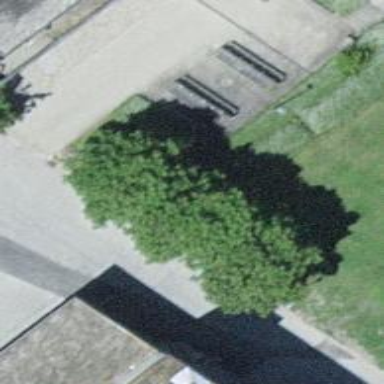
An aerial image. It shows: Bench.